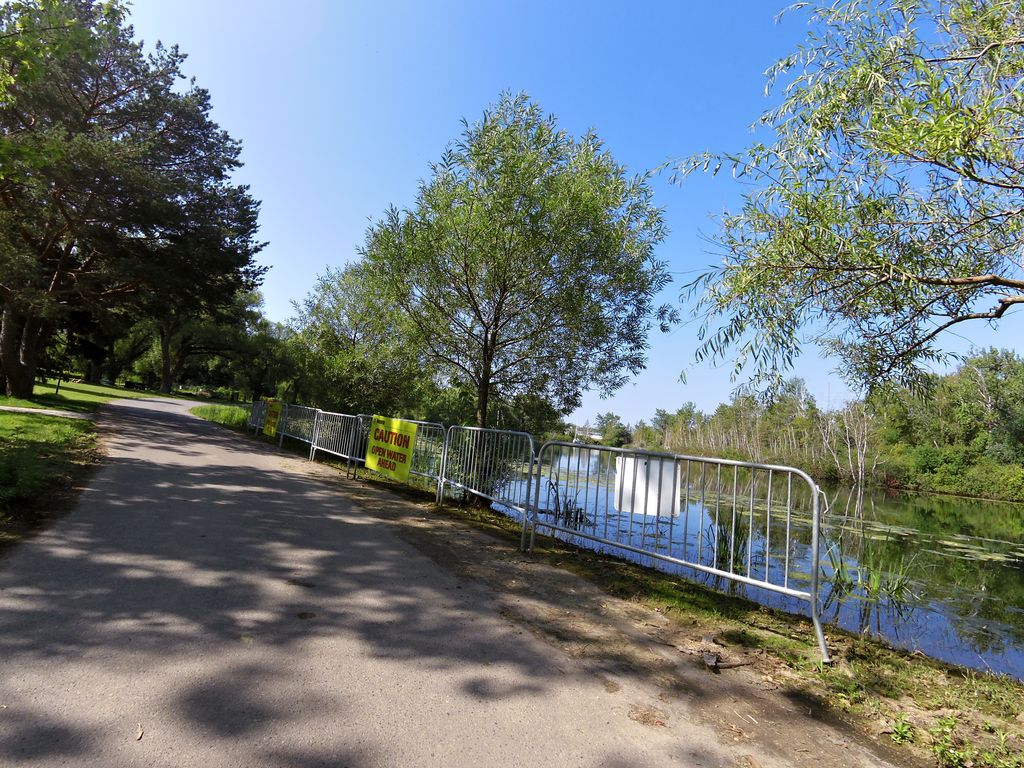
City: toronto